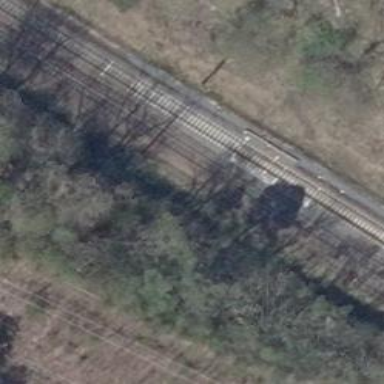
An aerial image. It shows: Railway switch with the turnout side on the right.